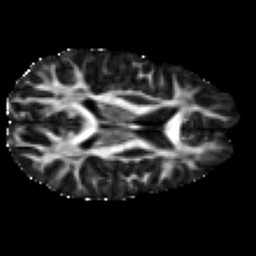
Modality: FA
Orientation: axial
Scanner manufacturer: ge
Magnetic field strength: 3 T
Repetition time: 7.98 s
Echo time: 0.0701 s